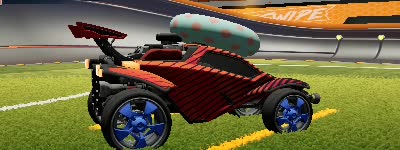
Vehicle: octane